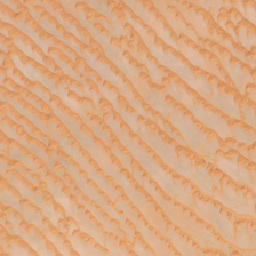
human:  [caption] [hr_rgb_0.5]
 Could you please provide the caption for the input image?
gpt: There are many zonal dunes in this desert.

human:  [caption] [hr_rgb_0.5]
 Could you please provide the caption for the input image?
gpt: there is a texture of wave on the desert .

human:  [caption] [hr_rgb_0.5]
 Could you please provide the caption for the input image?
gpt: we can see a spectacular desert with yellow and light grey stipes stretch on it .

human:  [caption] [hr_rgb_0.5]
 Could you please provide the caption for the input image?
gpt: the red desert has diagonal stripe .

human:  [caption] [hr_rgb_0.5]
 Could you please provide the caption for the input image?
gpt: There are many sand dunes in this desert.